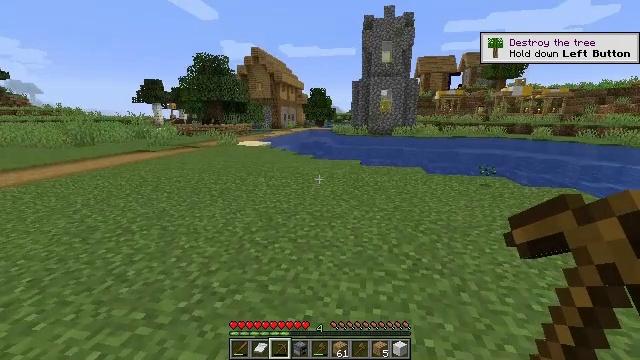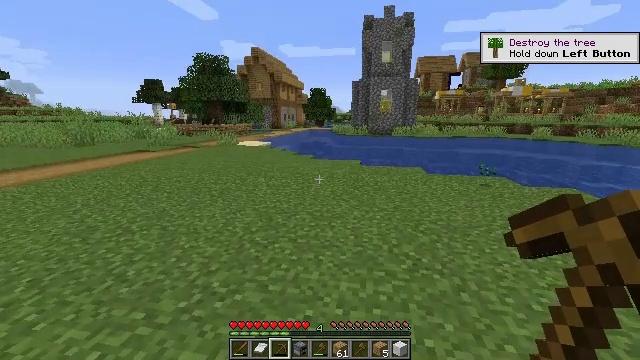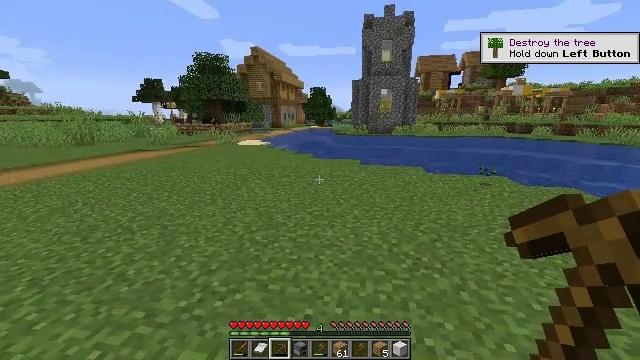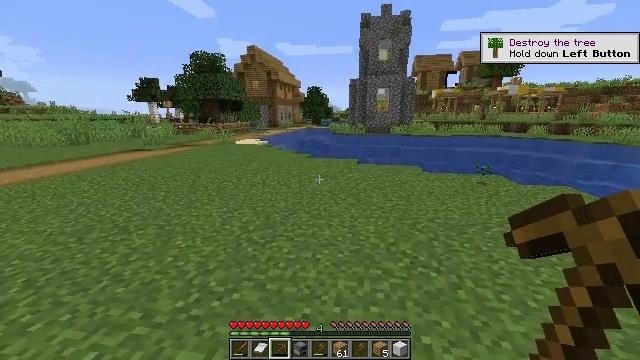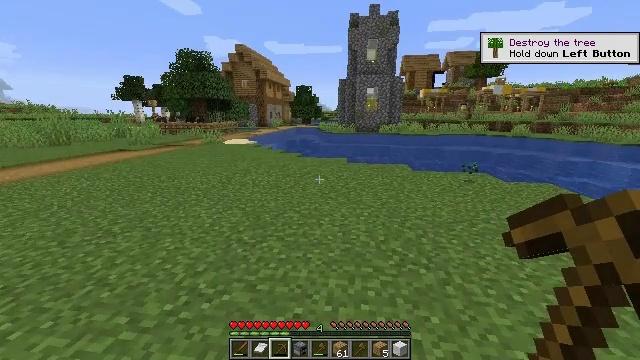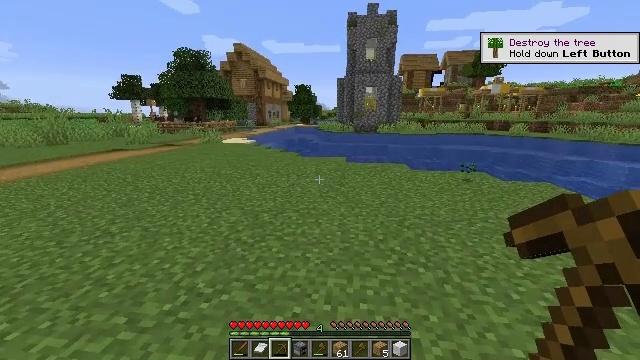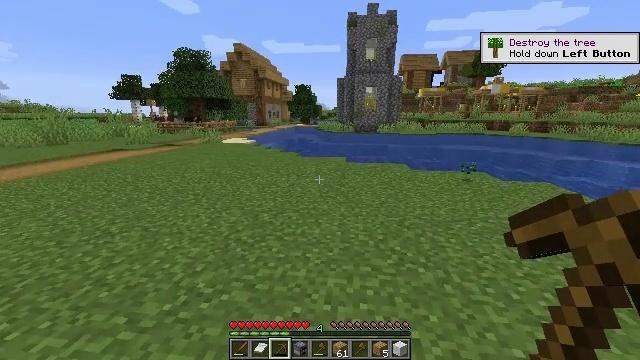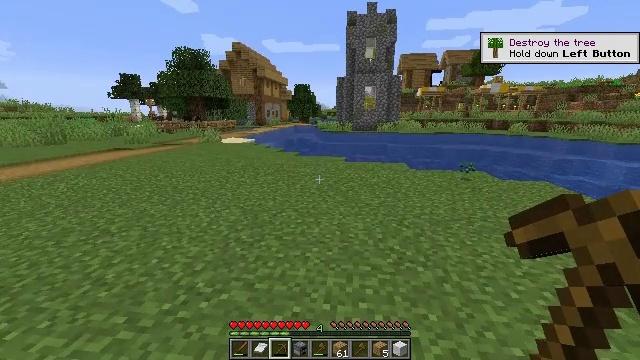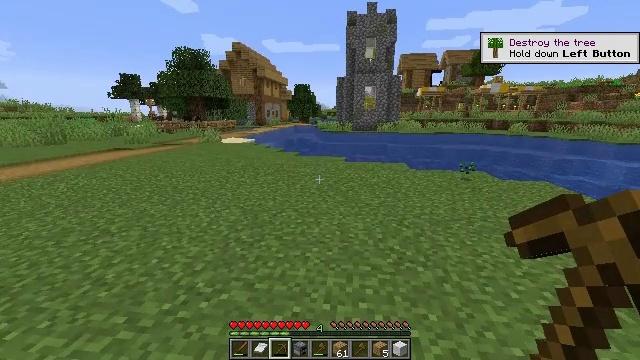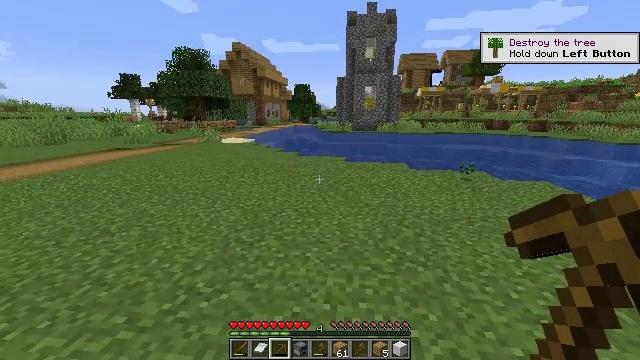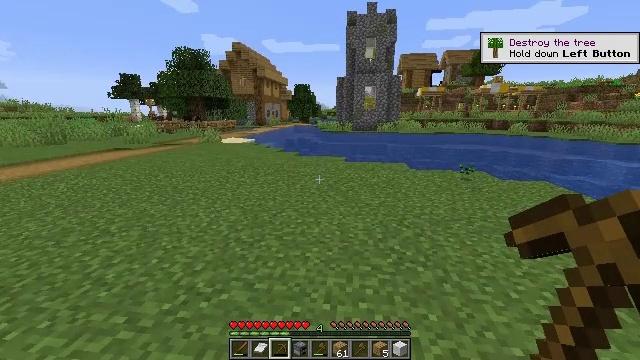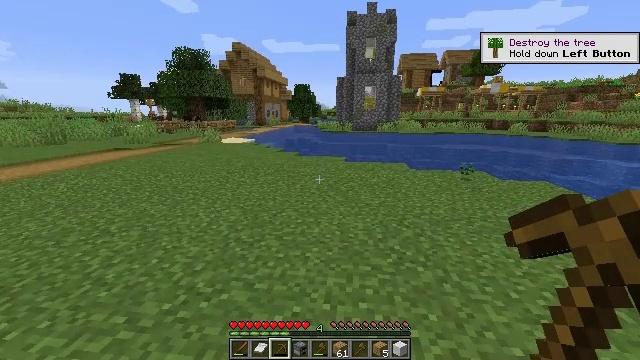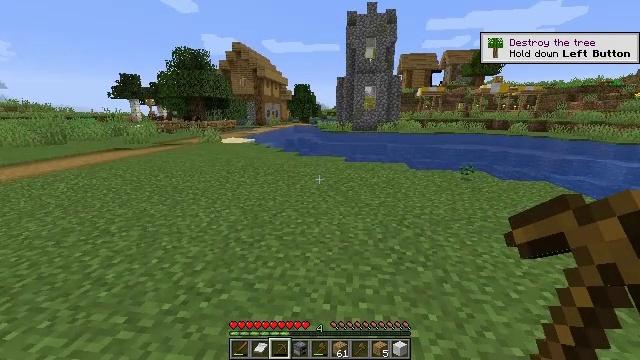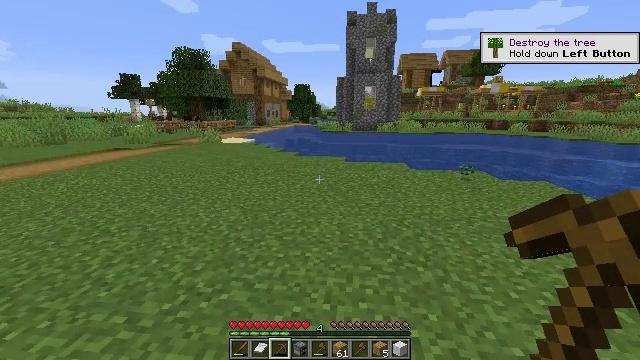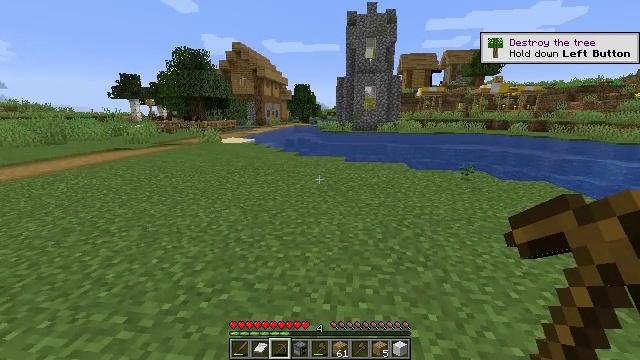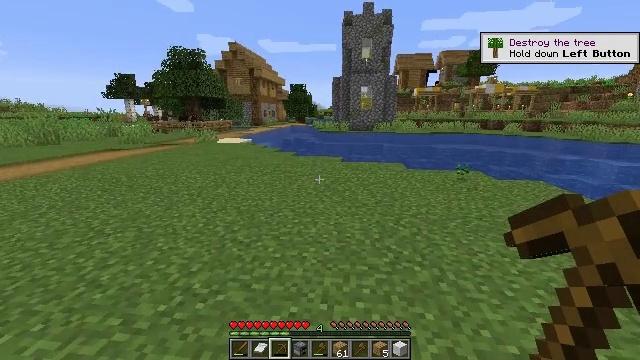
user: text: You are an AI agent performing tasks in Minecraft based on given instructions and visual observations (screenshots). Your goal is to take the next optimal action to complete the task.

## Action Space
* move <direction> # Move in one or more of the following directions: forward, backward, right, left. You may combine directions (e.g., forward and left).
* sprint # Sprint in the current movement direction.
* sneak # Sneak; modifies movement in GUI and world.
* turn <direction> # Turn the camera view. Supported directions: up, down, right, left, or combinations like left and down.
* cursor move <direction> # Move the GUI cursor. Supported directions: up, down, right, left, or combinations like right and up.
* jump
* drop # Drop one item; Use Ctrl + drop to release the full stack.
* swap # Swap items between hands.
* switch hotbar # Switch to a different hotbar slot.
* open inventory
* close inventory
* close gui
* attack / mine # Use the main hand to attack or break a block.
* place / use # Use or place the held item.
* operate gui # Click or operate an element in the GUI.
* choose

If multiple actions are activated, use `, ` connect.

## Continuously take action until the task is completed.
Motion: motion action
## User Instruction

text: Break the oxeye daisy to gather it.
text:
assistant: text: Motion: no_op
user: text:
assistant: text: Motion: no_op
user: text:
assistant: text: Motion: no_op
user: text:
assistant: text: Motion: turn right
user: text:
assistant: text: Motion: no_op
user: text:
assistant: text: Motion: no_op
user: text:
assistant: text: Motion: no_op
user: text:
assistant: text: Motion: no_op
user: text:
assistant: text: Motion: no_op
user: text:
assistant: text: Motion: no_op
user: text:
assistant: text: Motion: no_op
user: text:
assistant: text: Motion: no_op
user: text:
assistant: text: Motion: no_op
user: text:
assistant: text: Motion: no_op
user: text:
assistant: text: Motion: no_op
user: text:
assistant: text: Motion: turn right
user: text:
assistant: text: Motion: turn right
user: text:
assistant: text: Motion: turn right
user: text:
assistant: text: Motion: turn right
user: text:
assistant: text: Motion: turn right
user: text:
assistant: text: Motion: no_op
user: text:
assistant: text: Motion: no_op
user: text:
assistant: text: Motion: no_op
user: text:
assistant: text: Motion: no_op
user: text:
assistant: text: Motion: no_op
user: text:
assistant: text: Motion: no_op
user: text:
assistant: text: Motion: no_op
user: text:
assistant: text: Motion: no_op
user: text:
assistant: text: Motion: no_op
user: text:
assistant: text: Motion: no_op